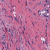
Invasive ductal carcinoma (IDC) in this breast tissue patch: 1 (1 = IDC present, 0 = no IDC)